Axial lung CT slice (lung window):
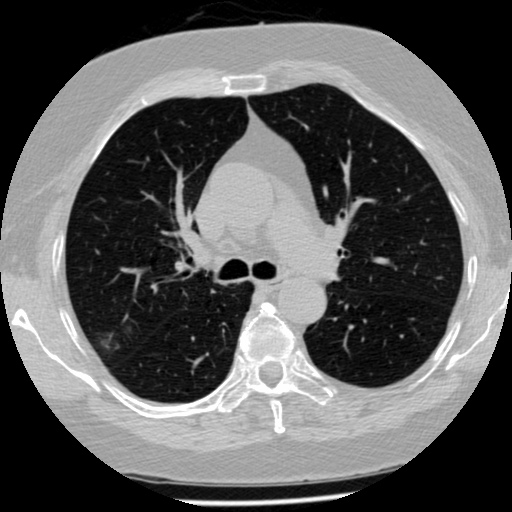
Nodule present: yes
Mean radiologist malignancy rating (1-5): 3.5